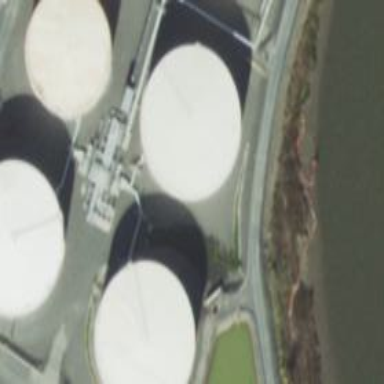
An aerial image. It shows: Storage tank building.